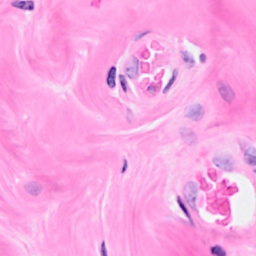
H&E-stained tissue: Breast